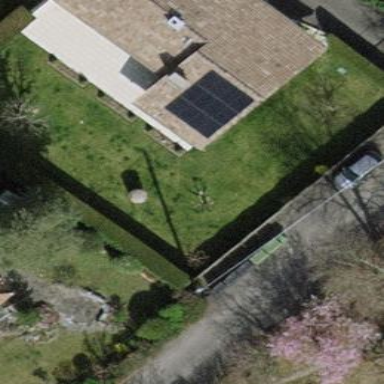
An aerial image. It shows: Garden enclosed by fence.